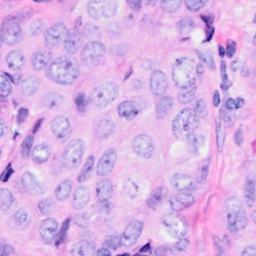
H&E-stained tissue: Breast